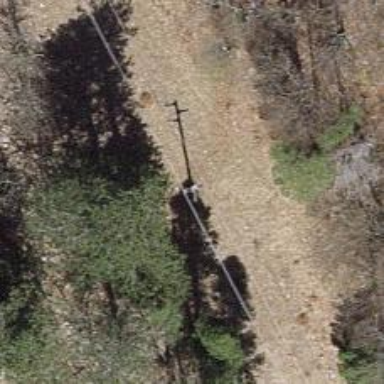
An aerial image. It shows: Power pole.